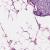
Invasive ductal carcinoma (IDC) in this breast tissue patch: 1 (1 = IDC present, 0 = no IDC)